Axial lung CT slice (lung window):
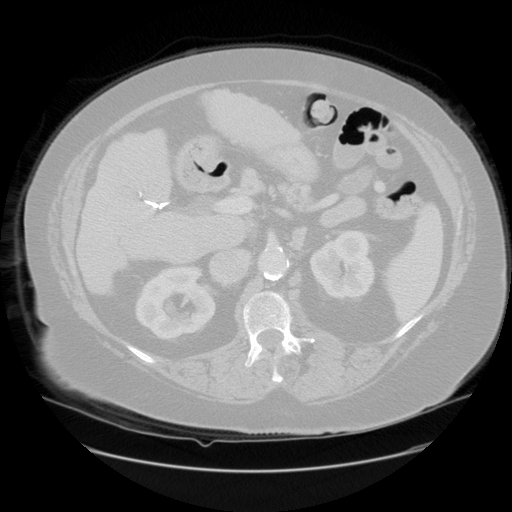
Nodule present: no